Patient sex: F
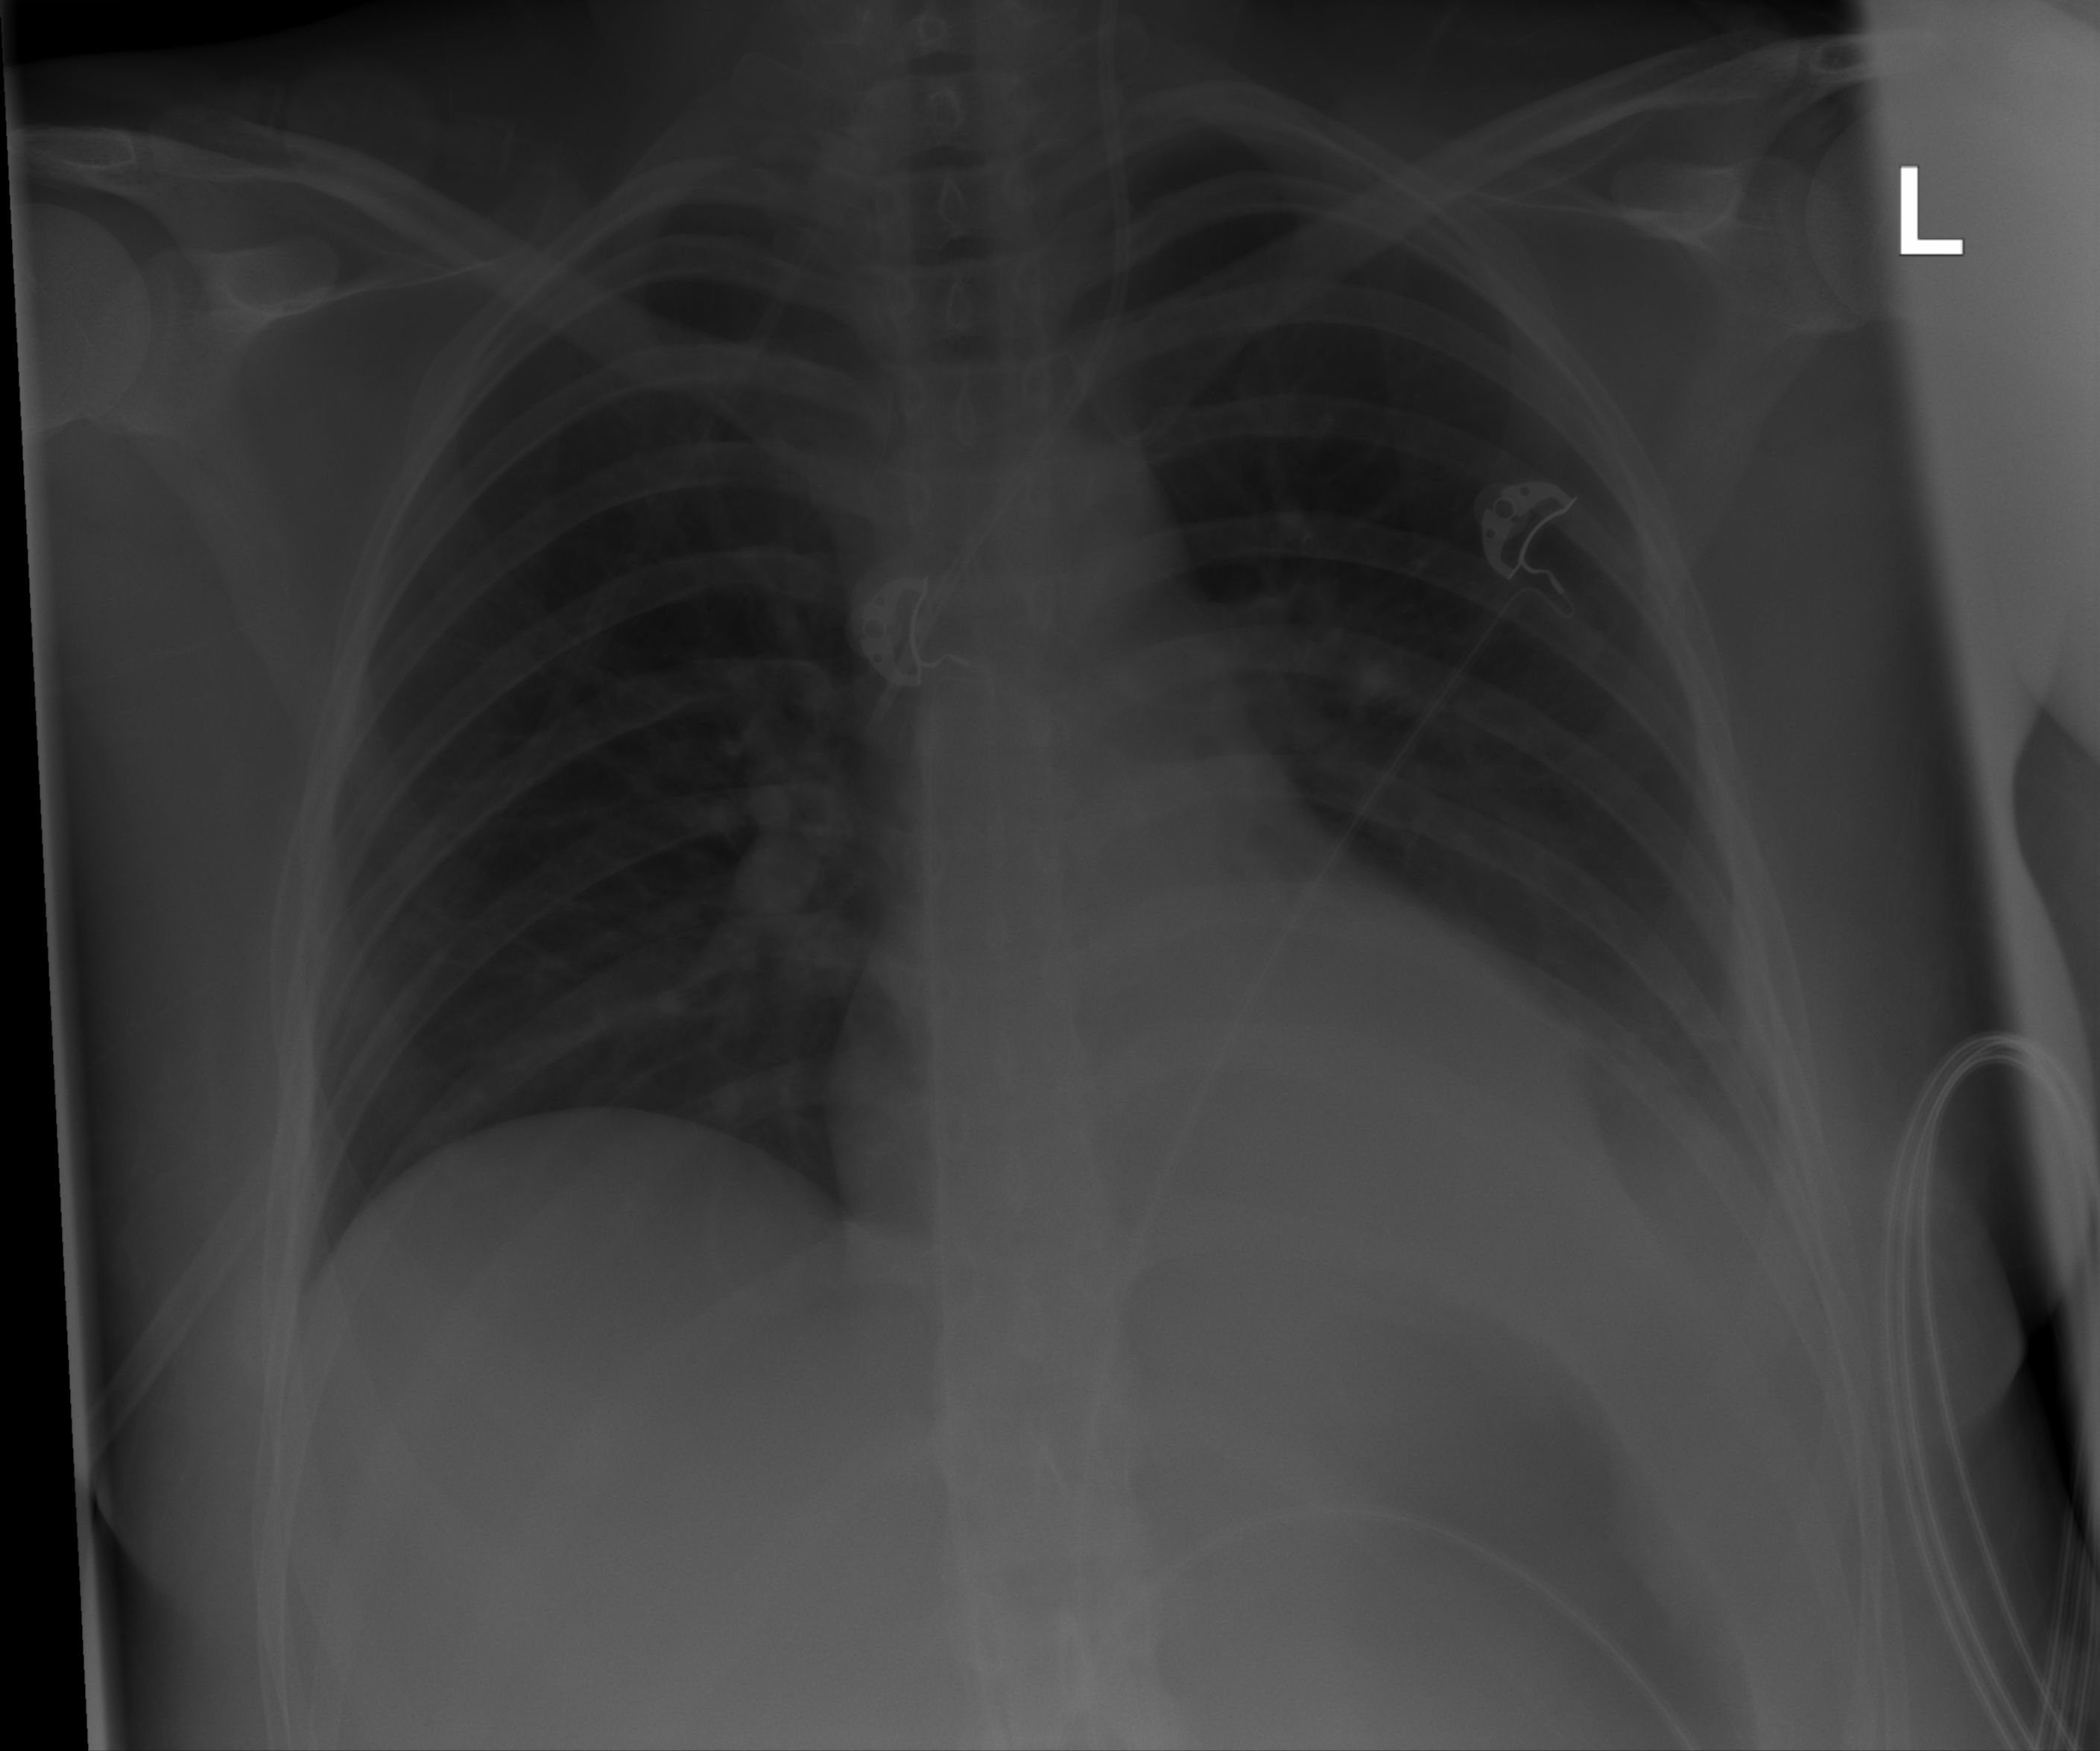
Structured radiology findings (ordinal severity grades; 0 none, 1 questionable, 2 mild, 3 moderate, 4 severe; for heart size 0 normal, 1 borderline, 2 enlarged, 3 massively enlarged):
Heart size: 0
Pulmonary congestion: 0
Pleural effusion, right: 0
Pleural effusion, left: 2
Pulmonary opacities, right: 0
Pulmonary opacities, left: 0
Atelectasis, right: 0
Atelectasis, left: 2